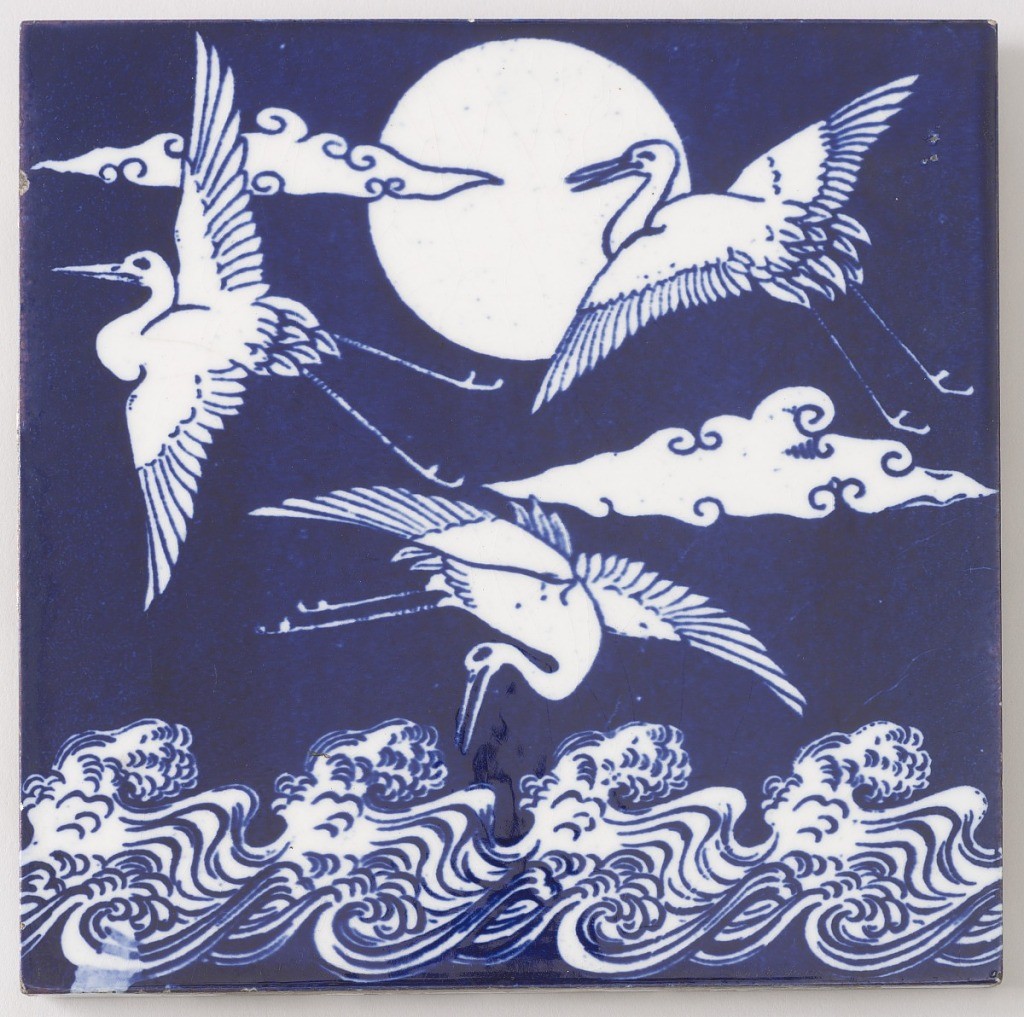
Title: Japanese Cranes Over Waves
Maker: Christopher Dresser, Scottish, 1834–1904
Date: ca. 1870
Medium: Glazed earthenware
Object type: Tile
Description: A blue and white earthenware tile with a painted scene of three birds flying over water.